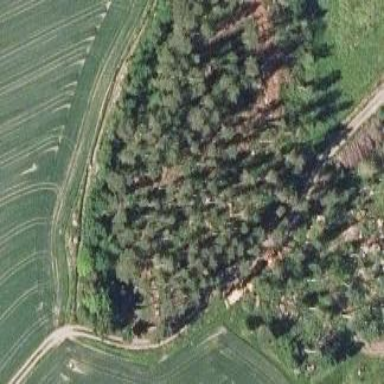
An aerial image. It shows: Forest area.